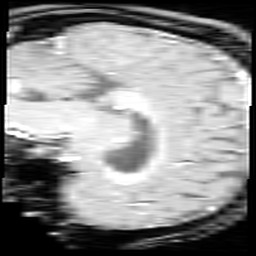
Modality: inplaneT1
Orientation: sagittal
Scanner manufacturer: ge
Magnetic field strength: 3 T
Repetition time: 0.25 s
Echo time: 0.0036 s